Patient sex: F
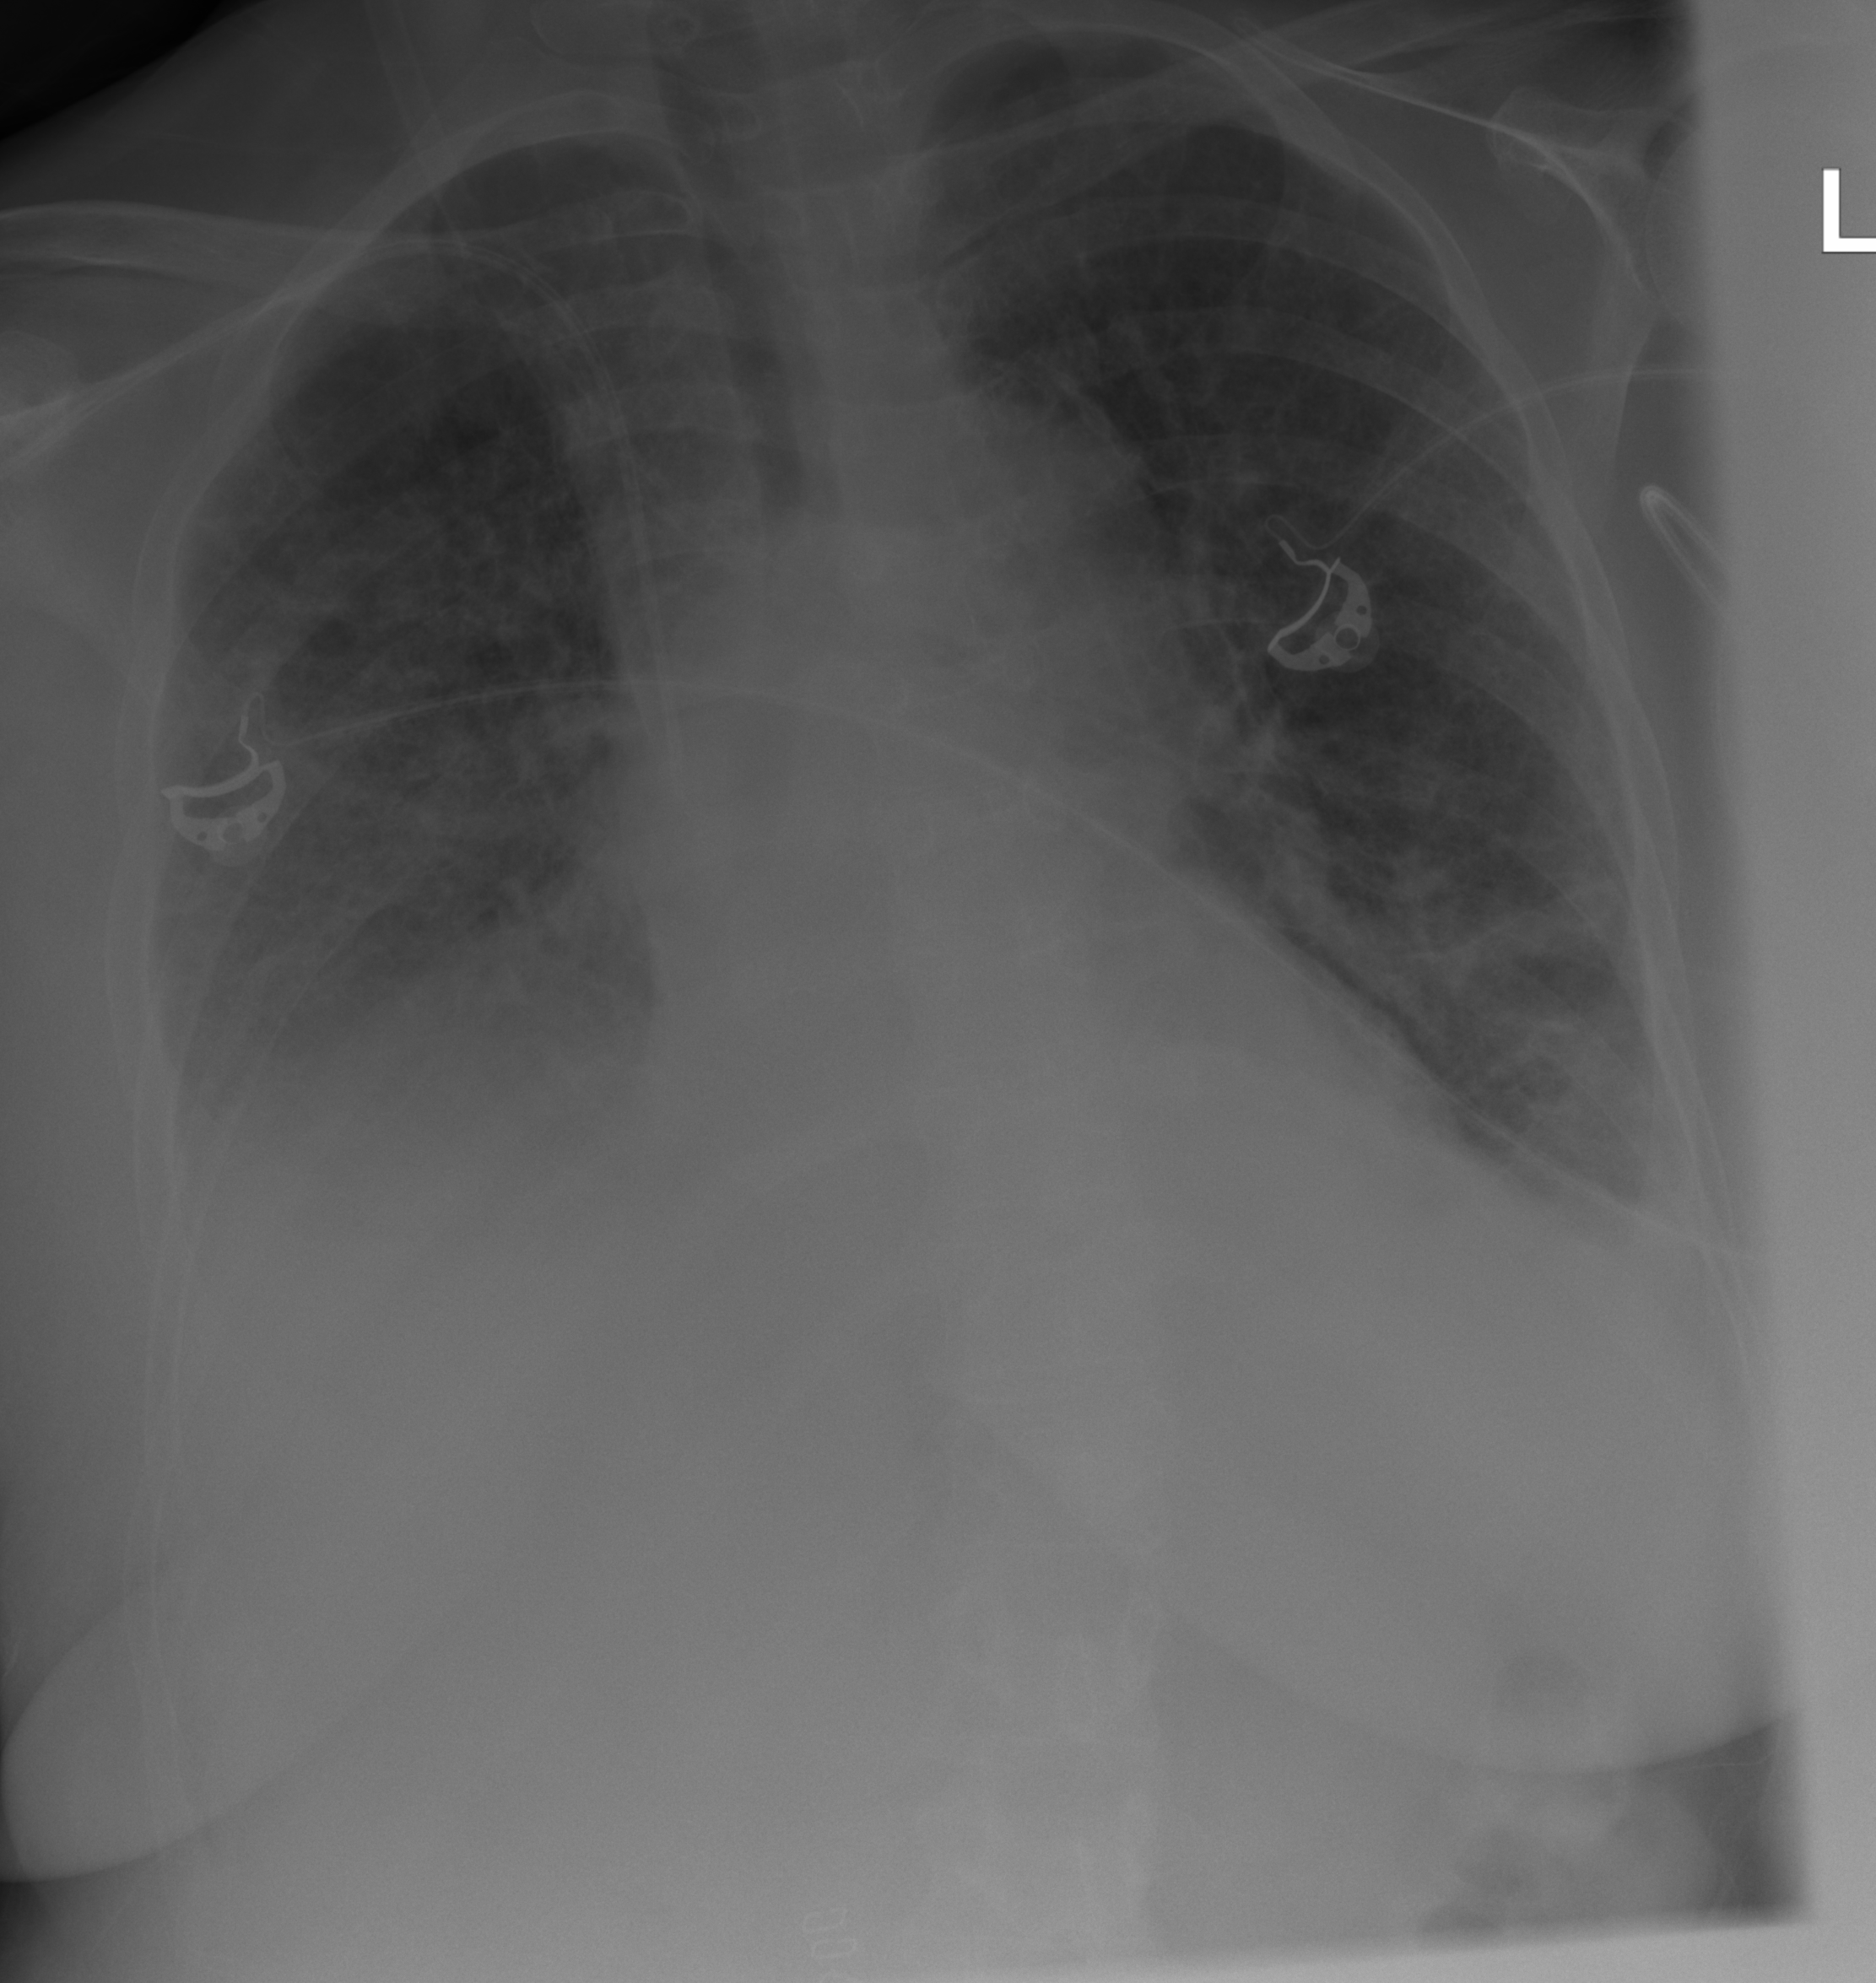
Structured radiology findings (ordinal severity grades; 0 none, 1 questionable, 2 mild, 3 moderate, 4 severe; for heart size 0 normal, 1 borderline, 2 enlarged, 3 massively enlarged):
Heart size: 0
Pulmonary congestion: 0
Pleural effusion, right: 2
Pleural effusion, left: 2
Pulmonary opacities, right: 2
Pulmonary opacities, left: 2
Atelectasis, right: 2
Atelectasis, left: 2